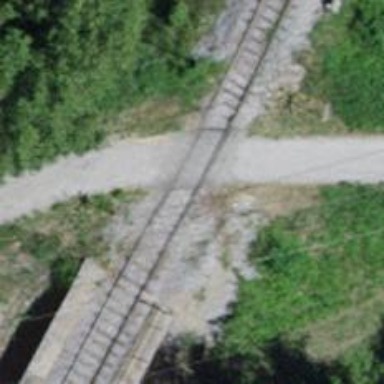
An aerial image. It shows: Railway level crossing.